Question: Im writing a review site where the community rates posts. I have noticed that Google can pick up on this ratings and display them in its search results. Does anyone know how this is achieved?
An example is a review site like IGN, where in their screen shot below they have indicated their review has a rating of 9.3/10.

How can I indicate to Google my own review rating? Maybe some sort of custom meta tag or something.
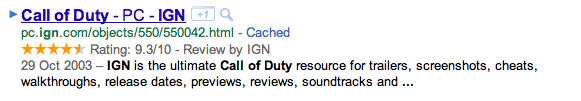
Answer: You can do that with a Span class. Check Google's <URL>:
> A review is someone's evaluation of something. We support reviews and ratings for a wide range of schema.org types, including businesses, products, and different creative works such as books or movies.Google displays the following types of reviews in search results:- : A snippet from a longer review article that a single editor has created, curated, or compiled for a publisher.- : A rich result (previously known as a rich snippet) of a review or rating markup from a review website, usually an average of the combined rating scores from reviewers. Review snippets appear in Google Search results either under the search result or in the Google Knowledge Cards.[...]Here's an example of an aggregate rating.
'''
<div itemscope itemtype="http://schema.org/Book">
<h2 itemprop="name"> Super Book </h2>
<div itemprop="description">Ultra interesting. Super impressive.</div>
<div itemprop="aggregateRating" itemscope itemtype="http://schema.org/AggregateRating">
<div>Book rating:
<span itemprop="ratingValue">88</span> out of
<span itemprop="bestRating">100</span> with
<span itemprop="ratingCount">20</span> ratings
</div>
</div>
</div>
'''